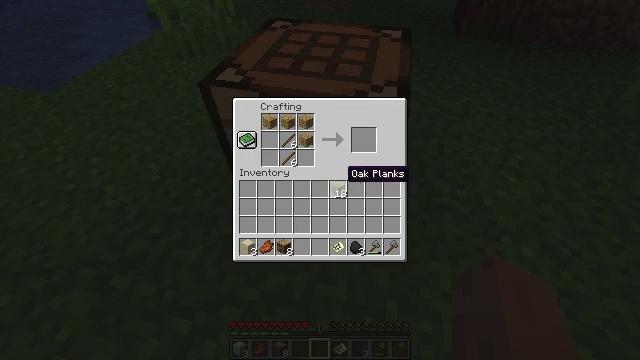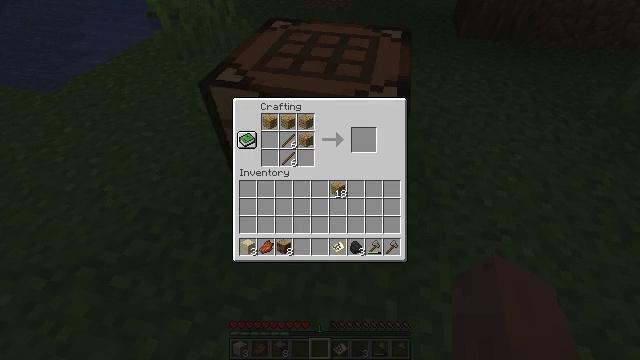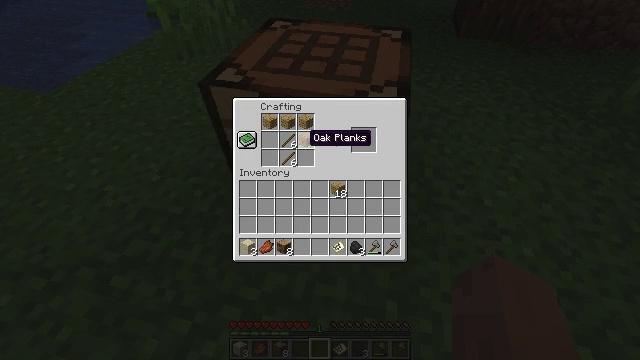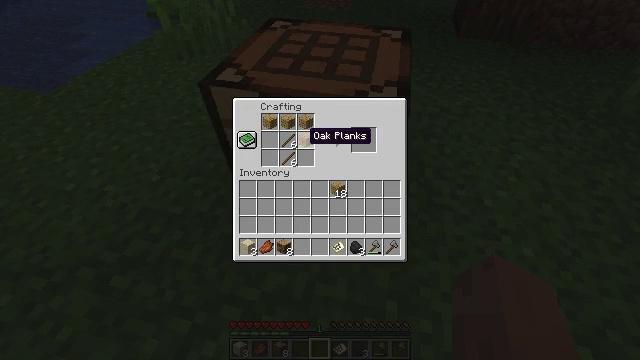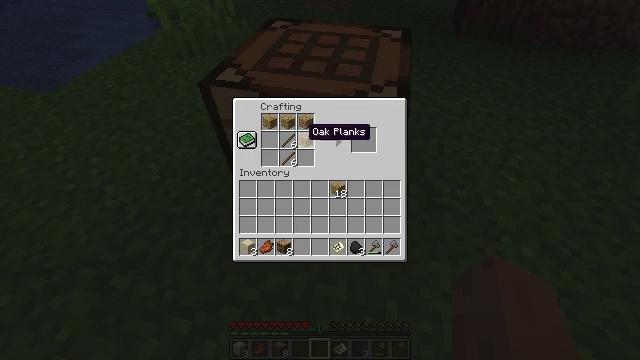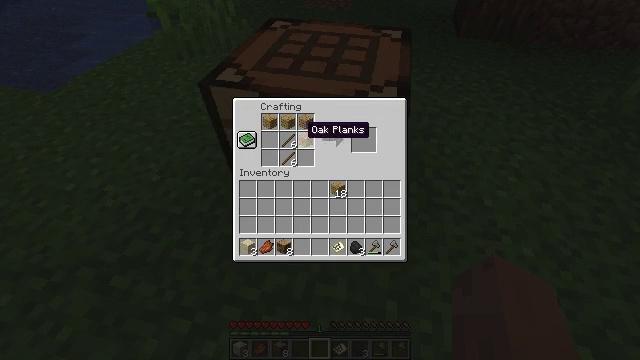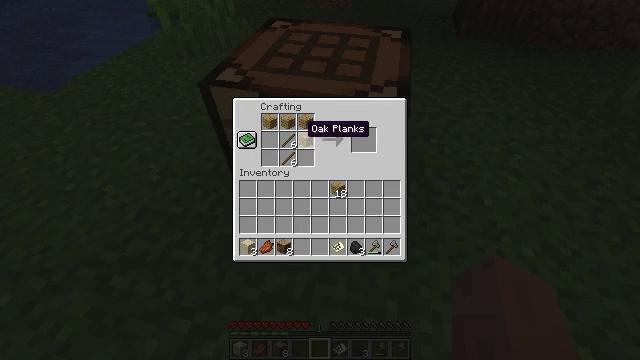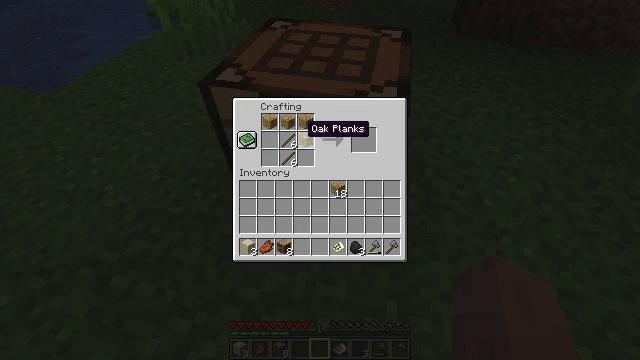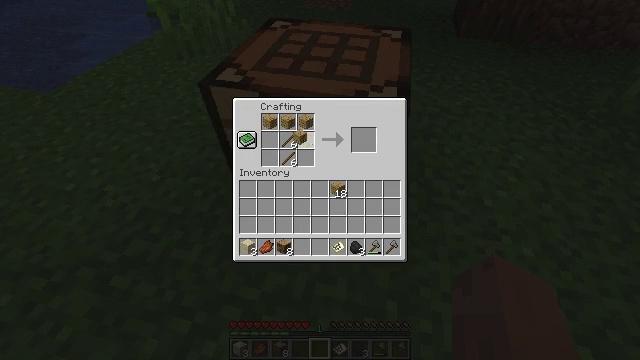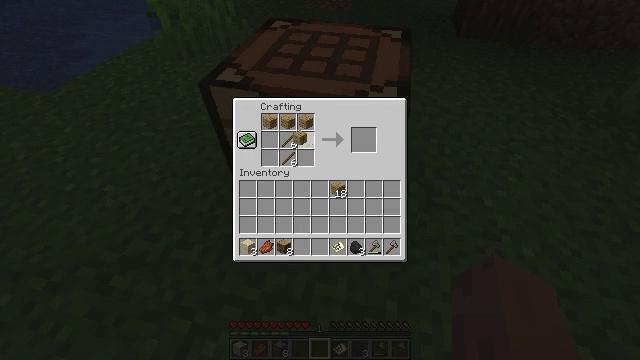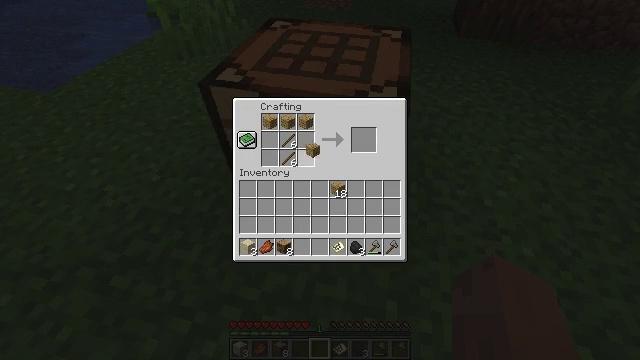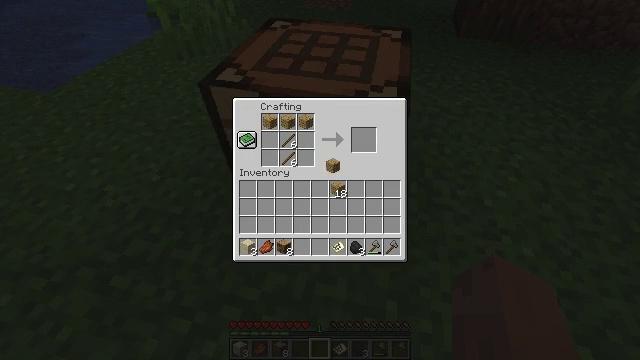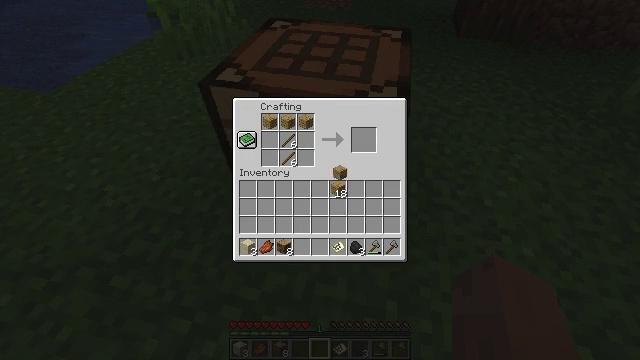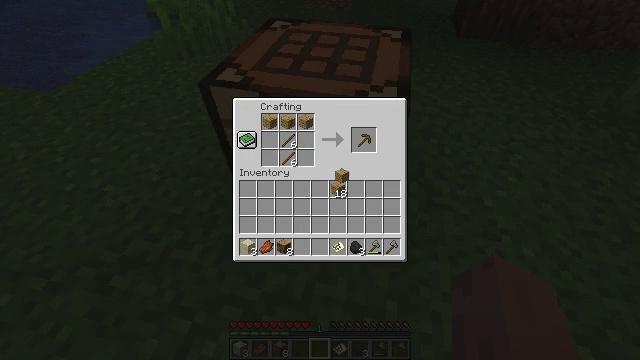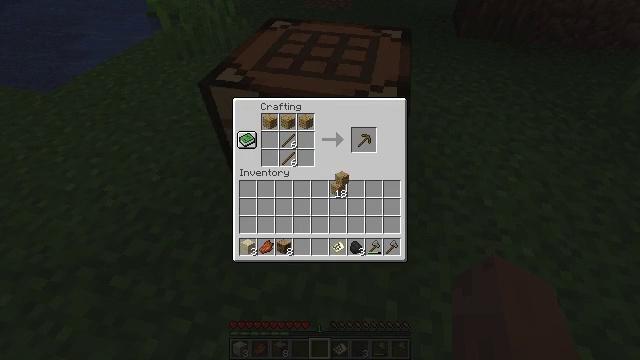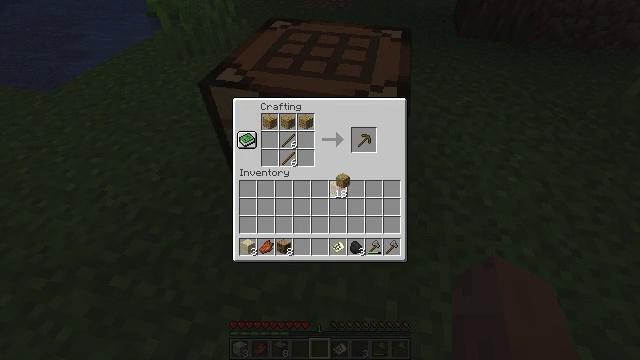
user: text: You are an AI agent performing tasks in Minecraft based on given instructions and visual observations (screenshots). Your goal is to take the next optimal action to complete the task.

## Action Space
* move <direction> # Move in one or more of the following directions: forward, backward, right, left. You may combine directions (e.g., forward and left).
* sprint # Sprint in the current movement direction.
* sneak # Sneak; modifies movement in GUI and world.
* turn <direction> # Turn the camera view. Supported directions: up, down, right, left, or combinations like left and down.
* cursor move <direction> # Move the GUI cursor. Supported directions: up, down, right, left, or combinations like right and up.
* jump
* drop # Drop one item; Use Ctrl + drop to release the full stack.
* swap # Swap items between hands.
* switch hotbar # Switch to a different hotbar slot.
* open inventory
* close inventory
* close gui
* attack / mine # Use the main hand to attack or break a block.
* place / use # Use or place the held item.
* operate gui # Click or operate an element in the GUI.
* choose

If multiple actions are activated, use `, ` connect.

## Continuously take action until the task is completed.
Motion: motion action
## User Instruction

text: Use two sticks and three wooden planks to craft a wooden pickaxe.
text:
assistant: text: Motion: cursor move left and up
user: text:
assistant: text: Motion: cursor move left and up
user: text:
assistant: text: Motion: no_op
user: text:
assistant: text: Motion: no_op
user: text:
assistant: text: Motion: no_op
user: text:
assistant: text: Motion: no_op
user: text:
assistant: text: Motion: no_op
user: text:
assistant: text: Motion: operate gui
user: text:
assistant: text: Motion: operate gui
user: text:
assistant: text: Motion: cursor move right and down
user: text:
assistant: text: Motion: cursor move right and down
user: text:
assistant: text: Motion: cursor move right and down
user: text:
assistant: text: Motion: no_op
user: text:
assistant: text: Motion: no_op
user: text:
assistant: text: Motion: no_op
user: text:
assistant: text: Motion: no_op
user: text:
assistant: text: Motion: no_op
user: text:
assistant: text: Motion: no_op
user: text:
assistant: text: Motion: operate gui
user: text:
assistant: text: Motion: operate gui
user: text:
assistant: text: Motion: no_op
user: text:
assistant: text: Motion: no_op
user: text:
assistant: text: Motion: no_op
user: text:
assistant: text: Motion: no_op
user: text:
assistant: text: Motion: cursor move up
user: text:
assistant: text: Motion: sneak, cursor move up
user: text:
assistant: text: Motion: sneak
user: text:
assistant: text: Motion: sneak
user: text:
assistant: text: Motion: sneak
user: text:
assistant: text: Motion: sneak